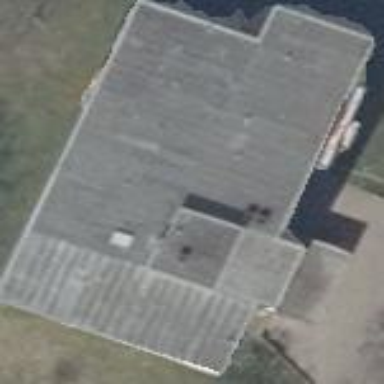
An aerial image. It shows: Apartment building with flat roof.